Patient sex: F
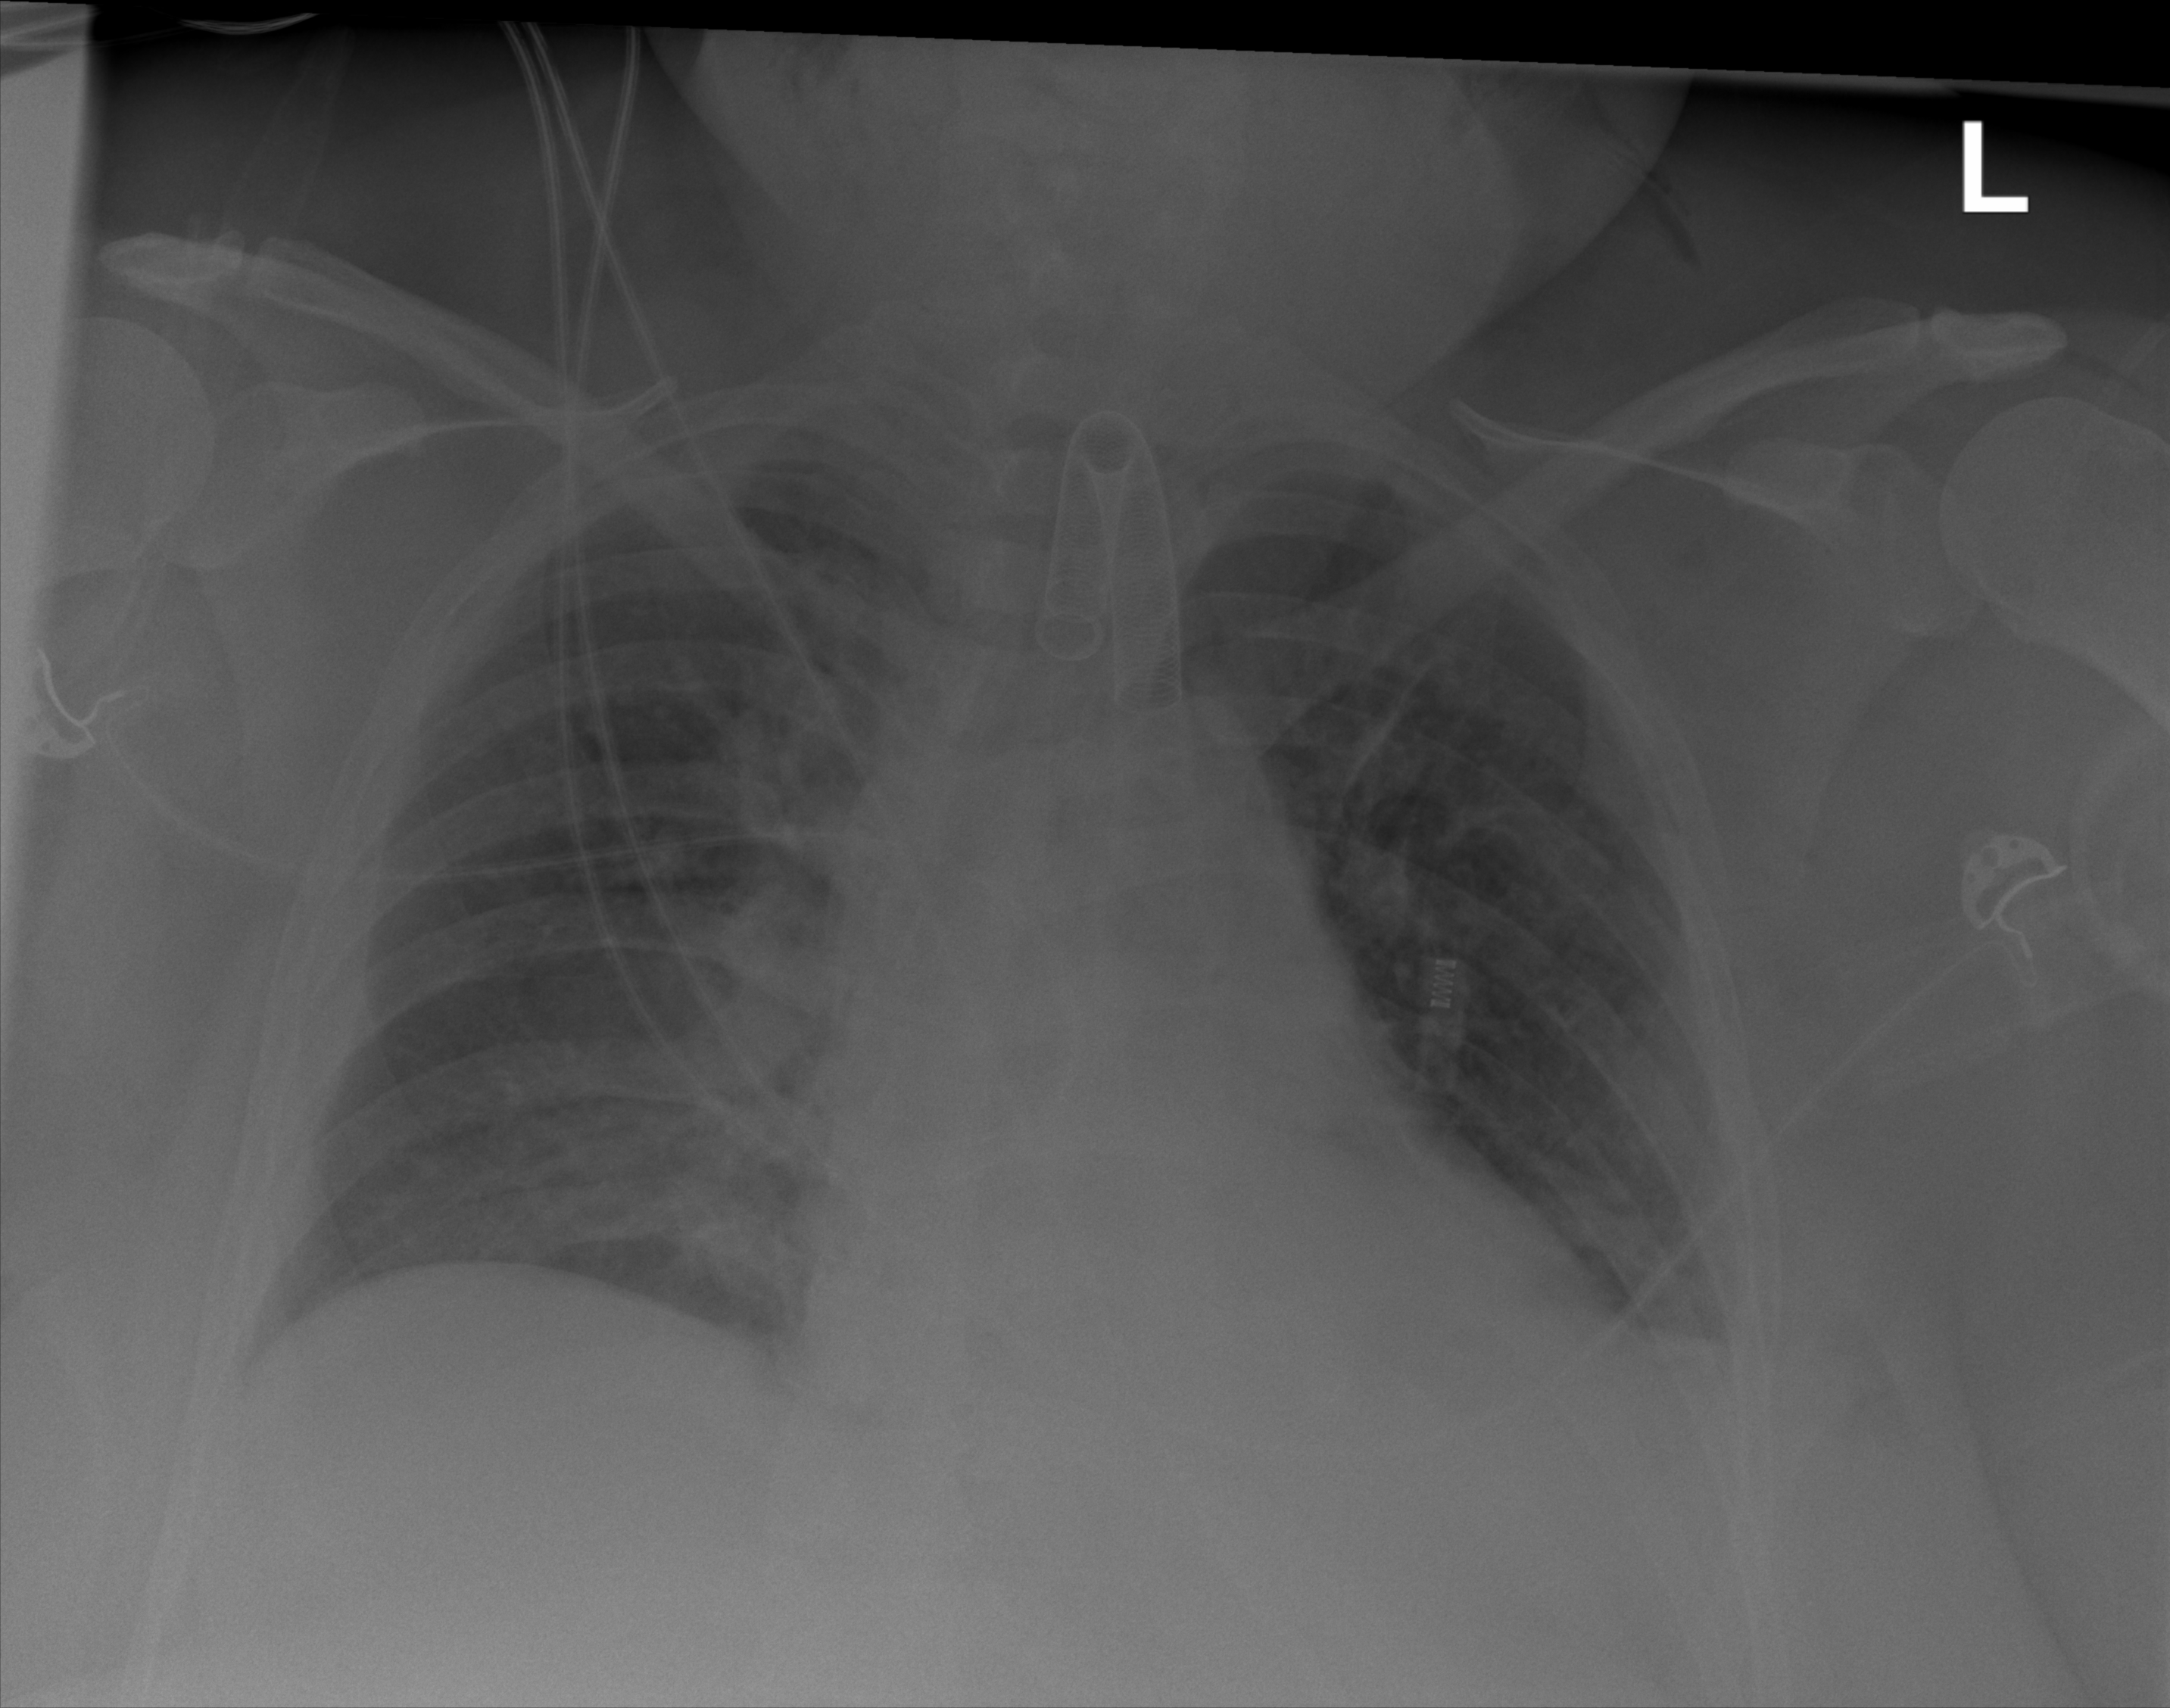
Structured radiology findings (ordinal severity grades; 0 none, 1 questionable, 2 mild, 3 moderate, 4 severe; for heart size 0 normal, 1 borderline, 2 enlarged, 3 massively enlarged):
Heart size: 1
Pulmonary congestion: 2
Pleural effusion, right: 0
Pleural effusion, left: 0
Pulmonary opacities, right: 2
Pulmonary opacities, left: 2
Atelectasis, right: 0
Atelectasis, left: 2